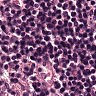
Metastatic tissue present: no